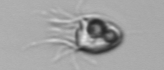
Label: Balanion